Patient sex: M
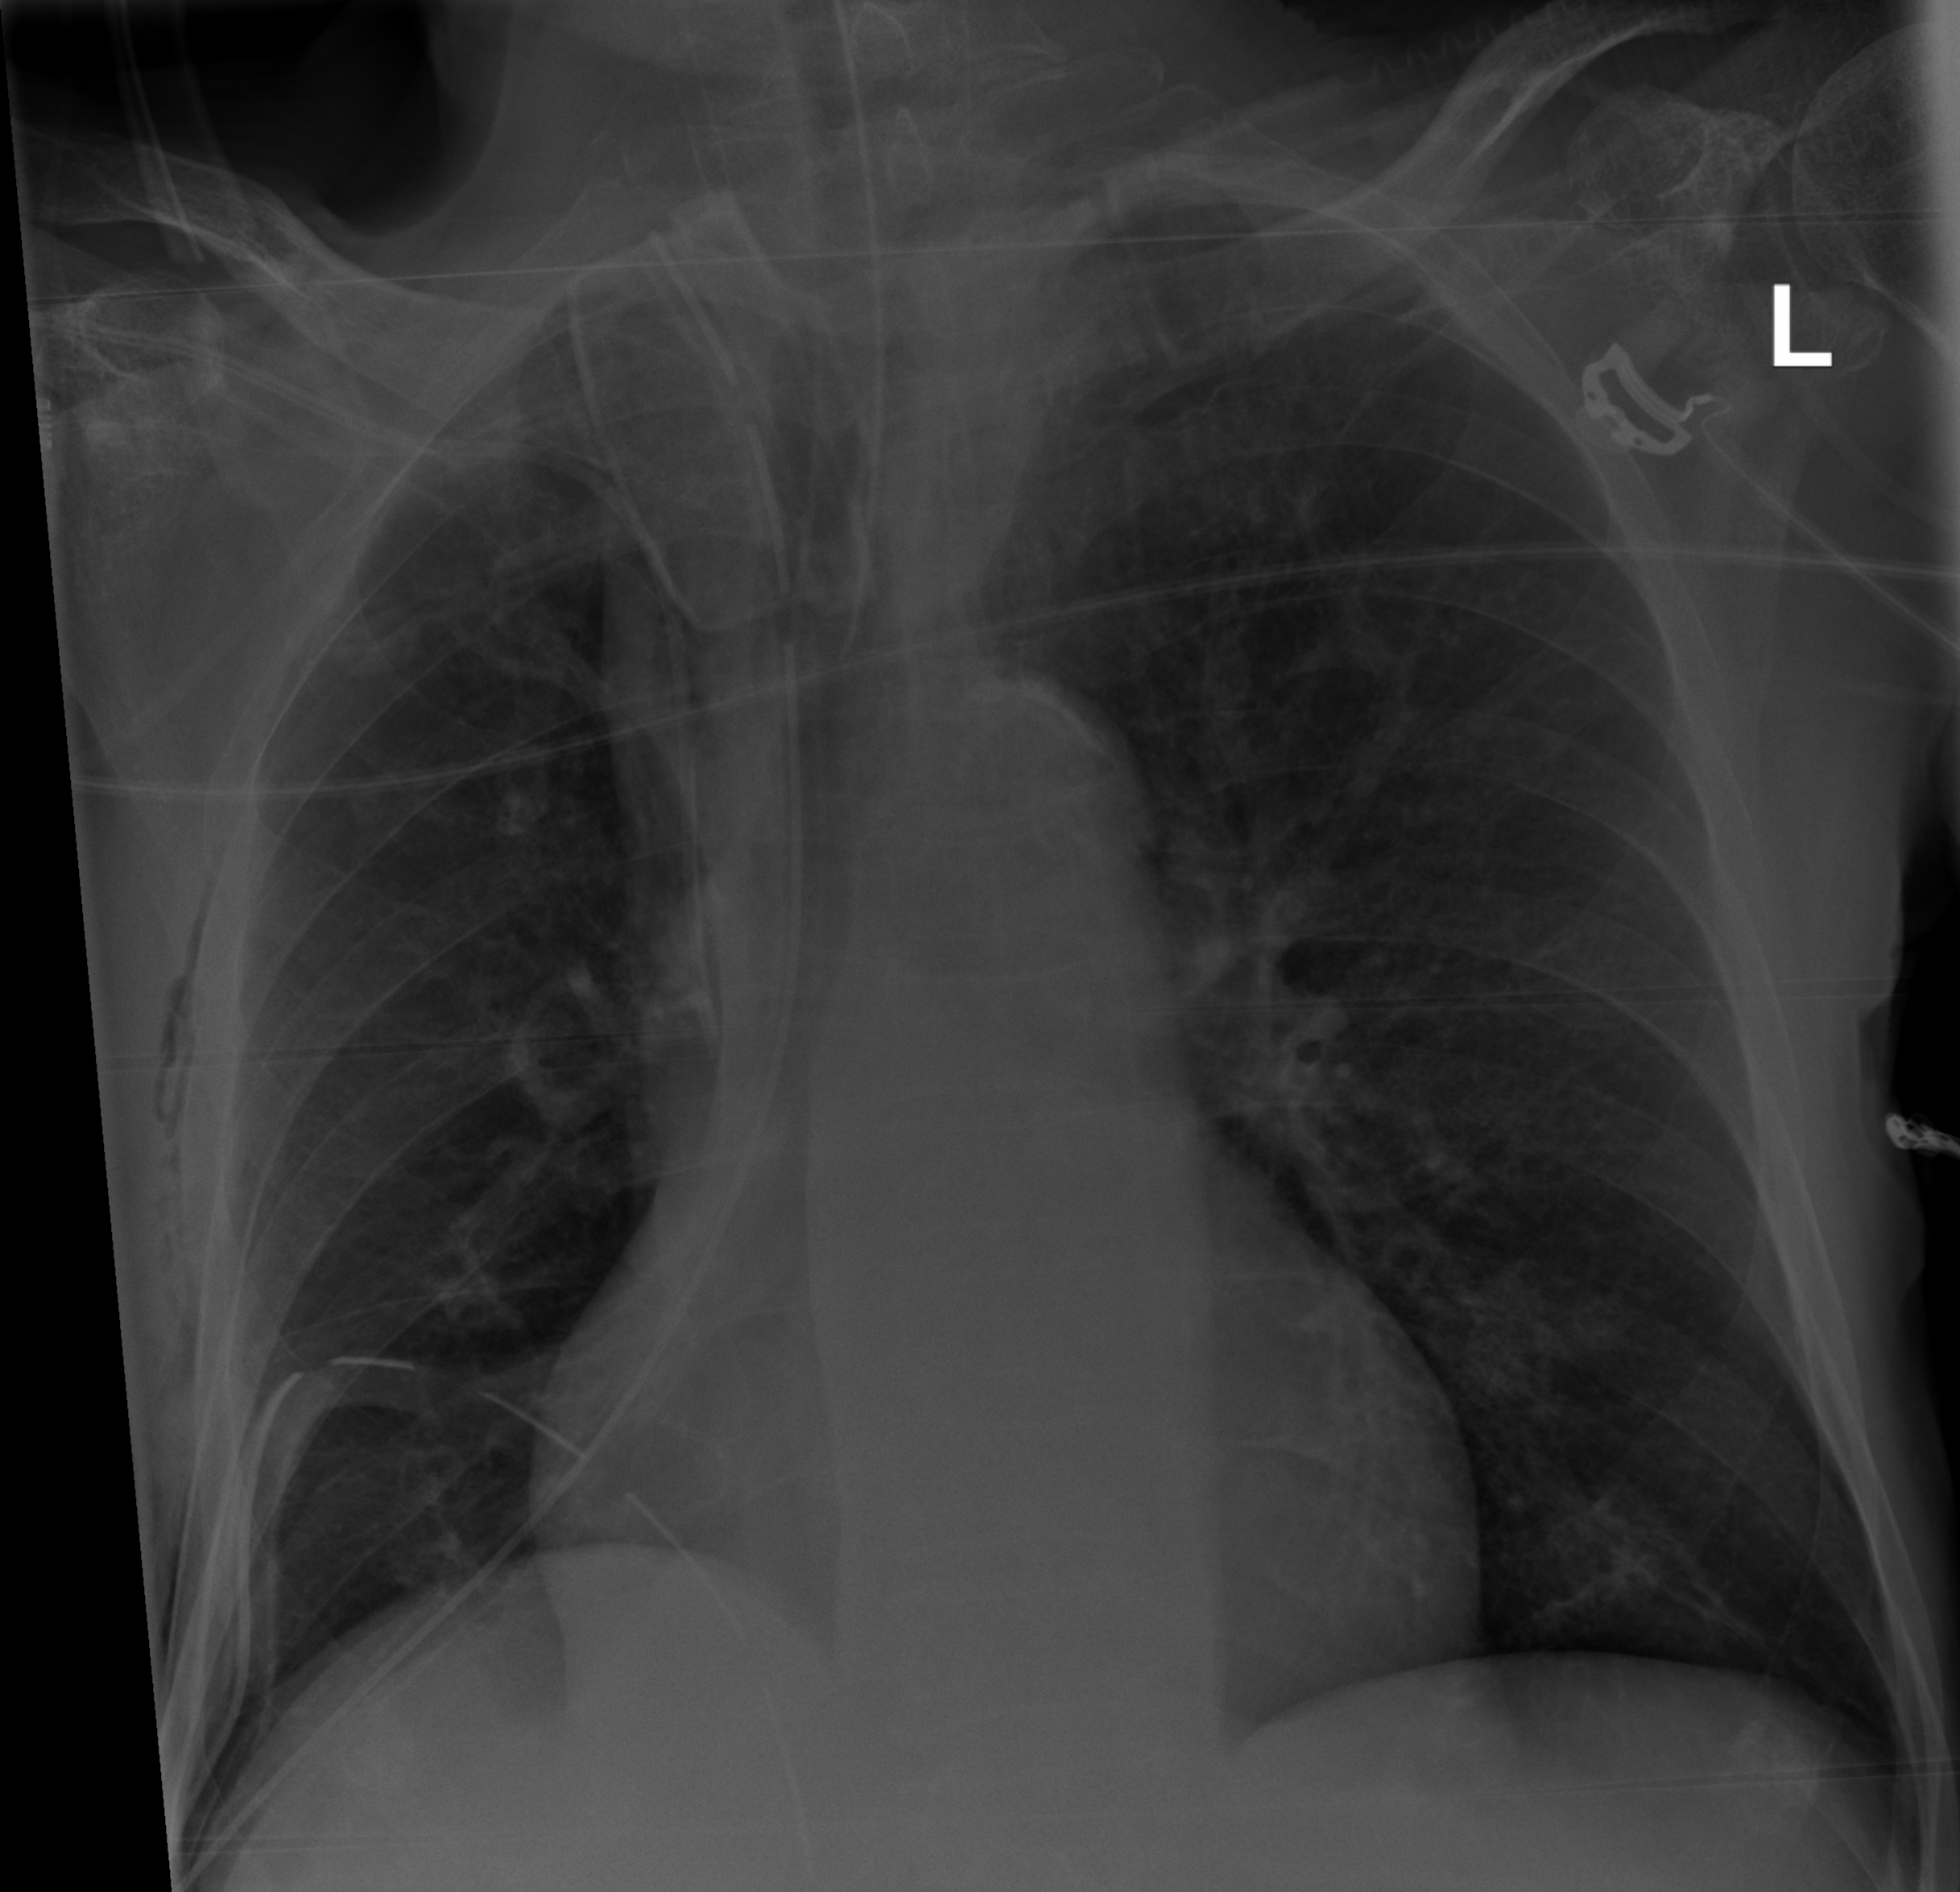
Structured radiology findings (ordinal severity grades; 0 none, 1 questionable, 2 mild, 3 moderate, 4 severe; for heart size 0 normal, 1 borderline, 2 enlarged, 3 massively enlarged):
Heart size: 2
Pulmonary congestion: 0
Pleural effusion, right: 0
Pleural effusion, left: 0
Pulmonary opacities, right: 0
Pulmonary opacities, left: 0
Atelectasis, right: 2
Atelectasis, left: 0